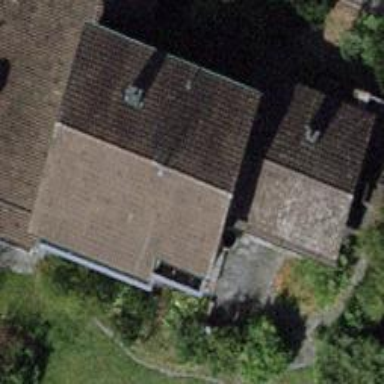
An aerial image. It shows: Detached building.